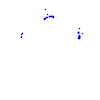
Particle: proton